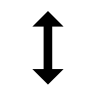
Cursor type: resize_n
OS/theme: linux-xcursor-pro
Variant: black